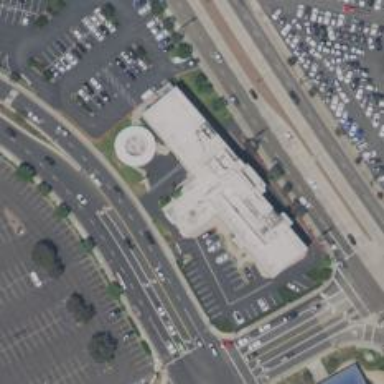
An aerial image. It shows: Healthcare clinic is depicted in the image.